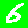
Digit: 6